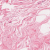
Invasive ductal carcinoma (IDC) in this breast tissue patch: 0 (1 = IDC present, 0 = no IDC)